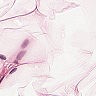
Metastatic tissue present: no